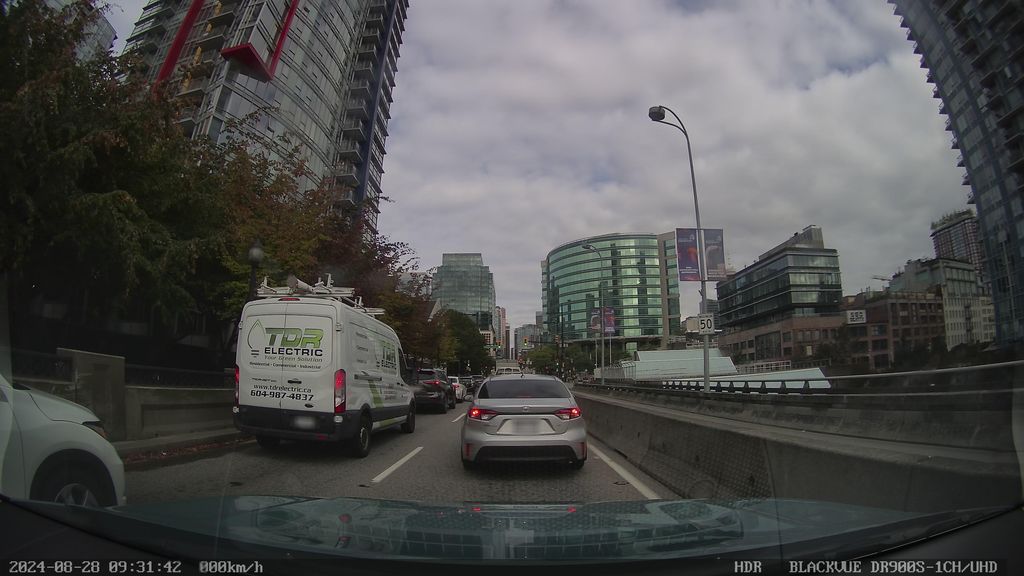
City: vancouver